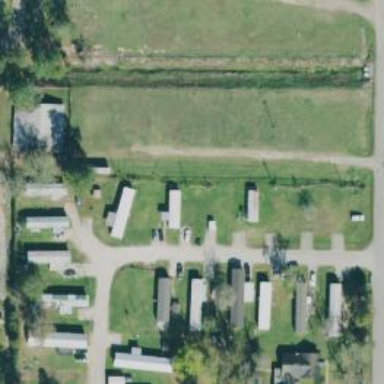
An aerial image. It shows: Residential area known as trailer park.